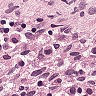
Metastatic tissue present: yes